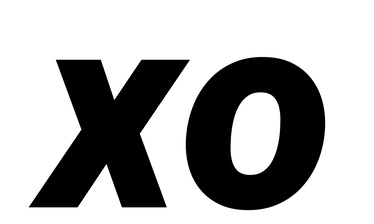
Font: Roboto-Italic_Black_Italic